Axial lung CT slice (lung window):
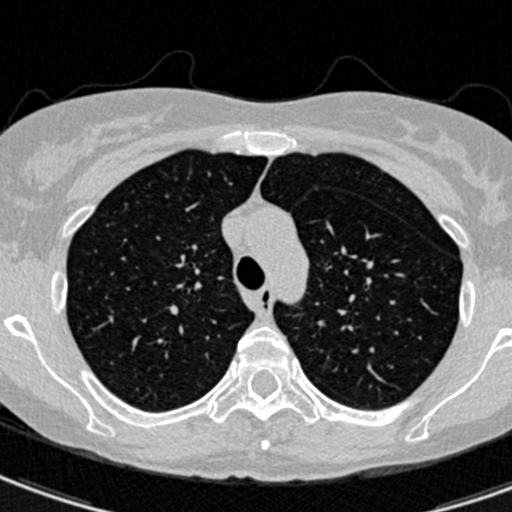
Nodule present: no